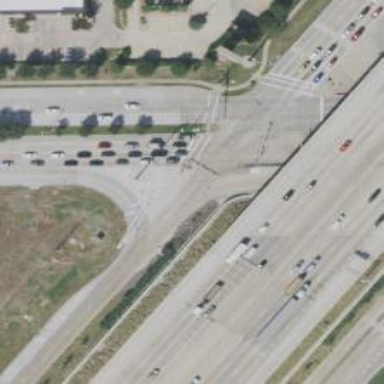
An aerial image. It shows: Secondary road with separate sidewalk.